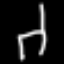
Label: chair